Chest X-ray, AP view. Patient: 69 years old, sex F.
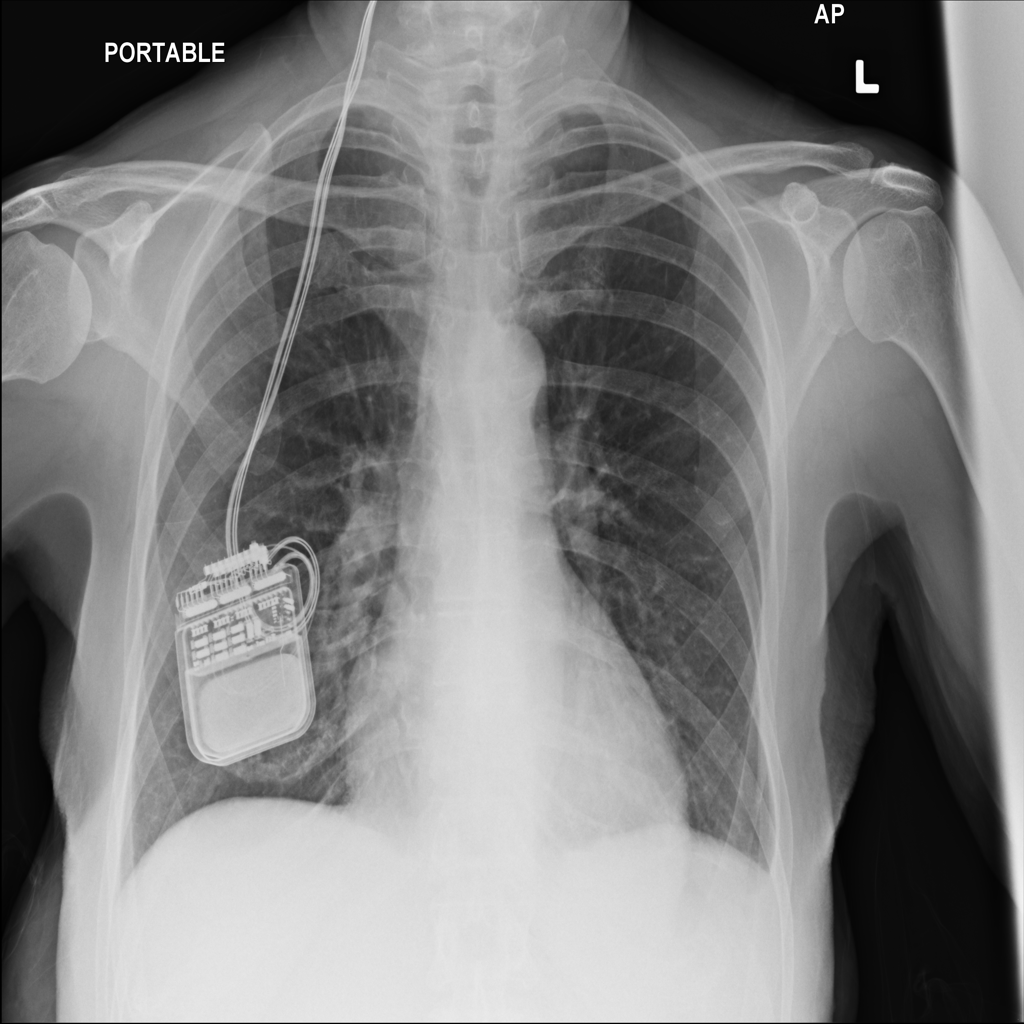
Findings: No Finding